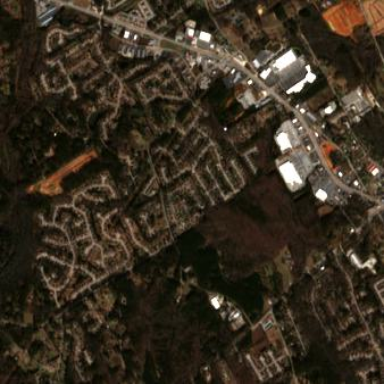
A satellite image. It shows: Residential area composed of single-family homes.